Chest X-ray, AP view. Patient: 52 years old, sex M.
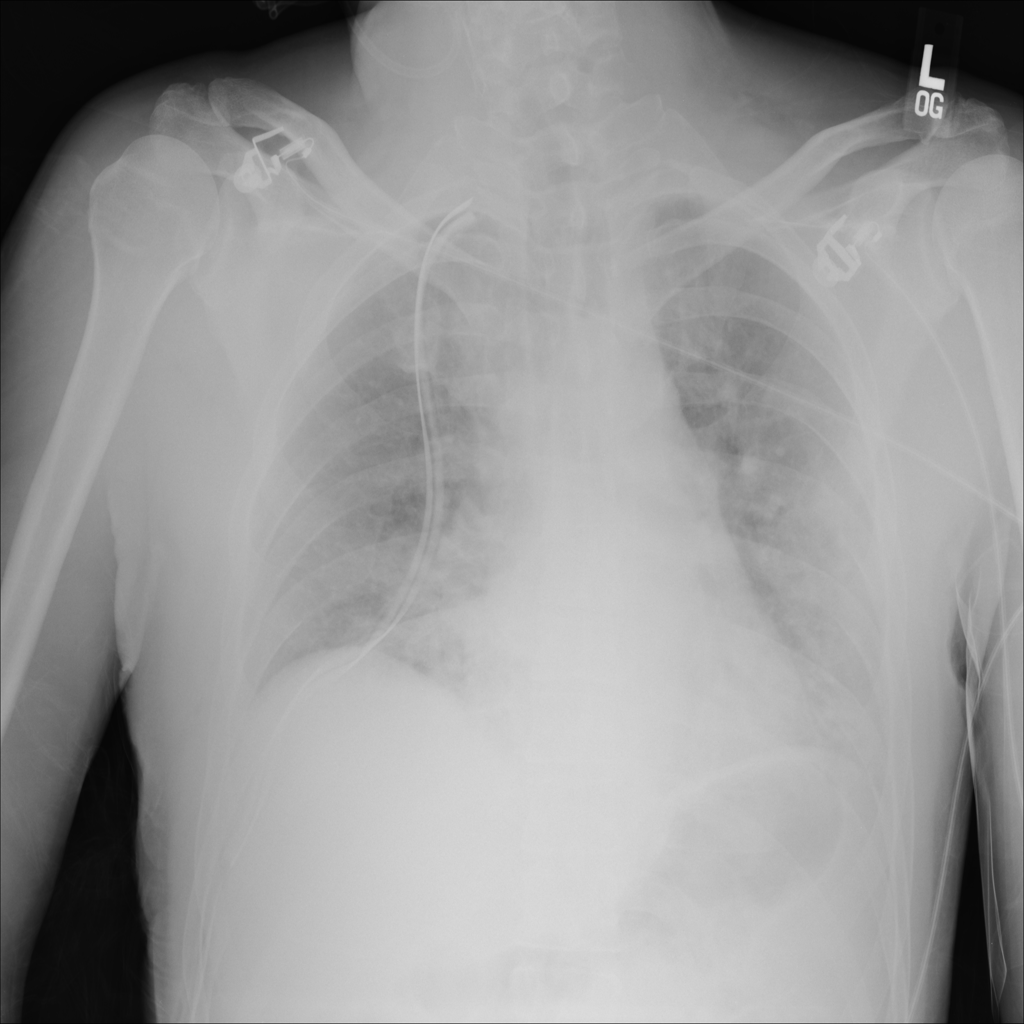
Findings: No Finding